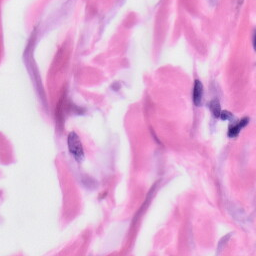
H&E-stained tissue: Skin